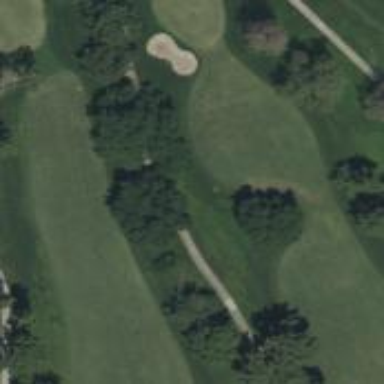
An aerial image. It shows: Path for both roads and golfers.